Aerial crown-view tile of a tropical tree (Barro Colorado Island, Panama), acquired 20250512:
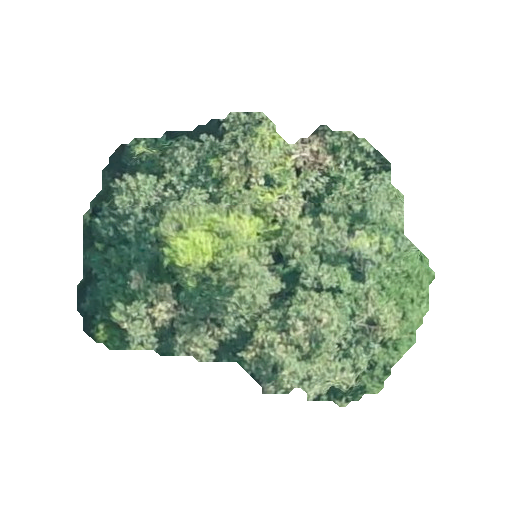
Species: Hieronyma alchorneoides
GBIF accepted scientific name: Hieronyma alchorneoides
Crown area: 111.025 m²